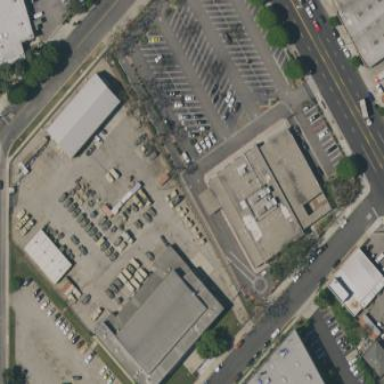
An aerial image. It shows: Government transportation office building.